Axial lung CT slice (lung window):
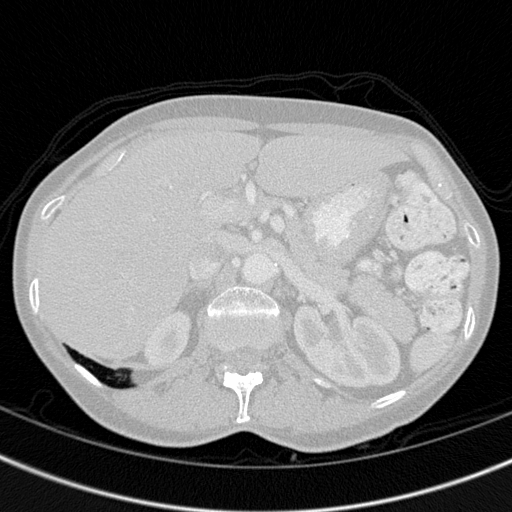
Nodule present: no